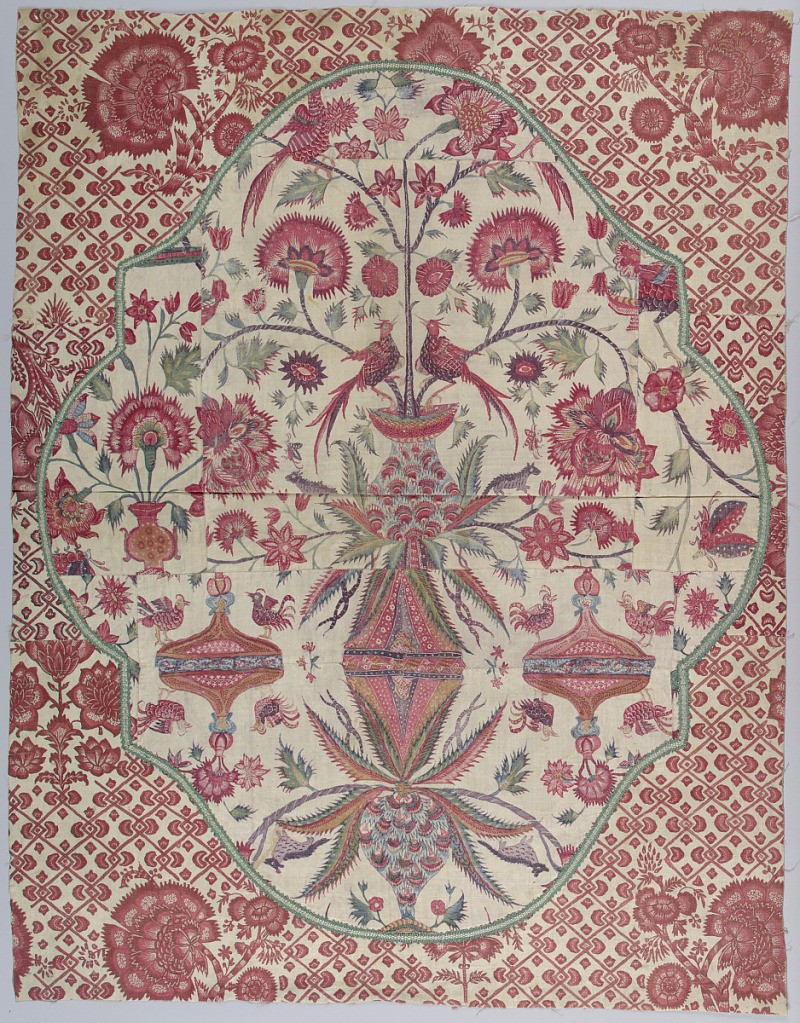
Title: Chintz panel
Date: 18th century
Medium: cotton Technique: mordants for reds and purples applied over resist by brush and pen; madder dyed; blue applied by brush over resist; yellow applied by brush; chintz on plain weave
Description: Shaped cartouche pieced from a palampore. Background of red and white chintz. Green and white braid applied to outline the edges of the shape.